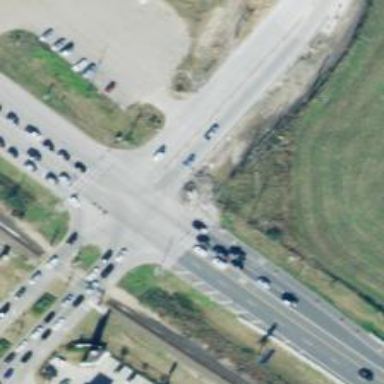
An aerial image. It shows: Secondary link road.